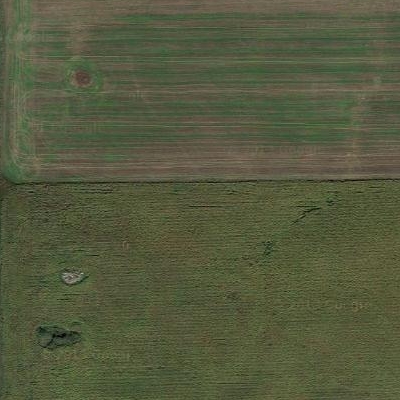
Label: Field